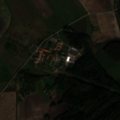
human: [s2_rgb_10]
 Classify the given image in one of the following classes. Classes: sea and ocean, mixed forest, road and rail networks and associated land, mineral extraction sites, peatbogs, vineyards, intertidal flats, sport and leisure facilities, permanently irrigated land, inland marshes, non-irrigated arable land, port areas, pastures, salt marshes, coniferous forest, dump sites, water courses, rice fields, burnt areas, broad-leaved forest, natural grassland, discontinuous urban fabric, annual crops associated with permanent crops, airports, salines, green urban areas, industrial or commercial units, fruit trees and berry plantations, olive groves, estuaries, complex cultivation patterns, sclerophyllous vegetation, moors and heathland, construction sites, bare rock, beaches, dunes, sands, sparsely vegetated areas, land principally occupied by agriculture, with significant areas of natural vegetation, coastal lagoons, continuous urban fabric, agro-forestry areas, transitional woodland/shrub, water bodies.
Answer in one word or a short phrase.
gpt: non-irrigated arable land, complex cultivation patterns, land principally occupied by agriculture, with significant areas of natural vegetation, mixed forest